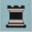
Piece: bR